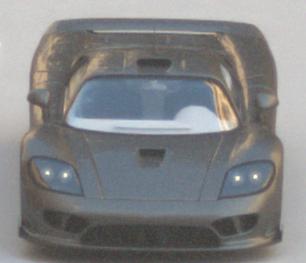
Make: Saleen
Model: S7
Detailed model: -
Model produced from: 2000
Model produced until: 2008
Doors: 2
Color: gray
Road condition: dry road
Daytime: morning or afternoon
Contrast: low contrast